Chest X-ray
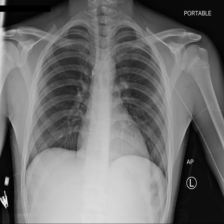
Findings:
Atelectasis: negative
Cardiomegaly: negative
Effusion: negative
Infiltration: negative
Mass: negative
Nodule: negative
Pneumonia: negative
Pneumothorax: negative
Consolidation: negative
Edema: negative
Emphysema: negative
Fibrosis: negative
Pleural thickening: negative
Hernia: negative